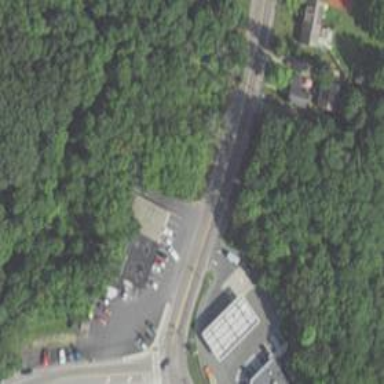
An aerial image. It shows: Secondary road with asphalt surface.